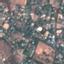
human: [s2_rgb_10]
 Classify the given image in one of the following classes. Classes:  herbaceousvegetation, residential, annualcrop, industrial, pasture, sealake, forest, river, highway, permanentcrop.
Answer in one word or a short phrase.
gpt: Residential